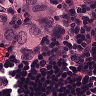
Metastatic tissue present: yes